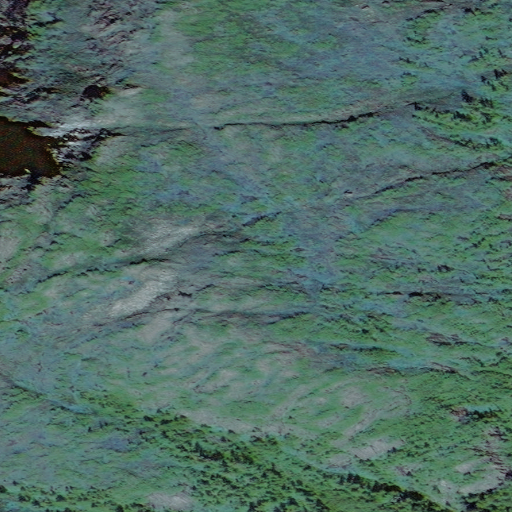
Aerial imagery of mountain in Alaska named Waterfall Peak containing only unknown